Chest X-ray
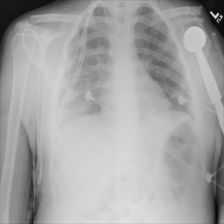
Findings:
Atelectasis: positive
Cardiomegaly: negative
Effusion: negative
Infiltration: positive
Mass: negative
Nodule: negative
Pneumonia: negative
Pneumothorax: positive
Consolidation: negative
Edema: negative
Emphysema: negative
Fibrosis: negative
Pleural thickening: negative
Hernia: negative